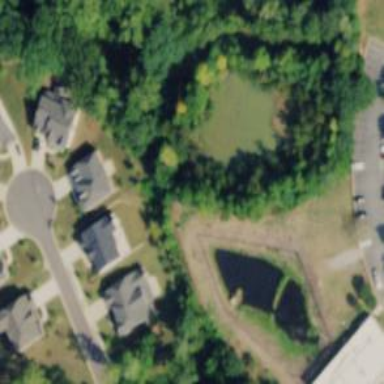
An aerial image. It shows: Detention basin with water.